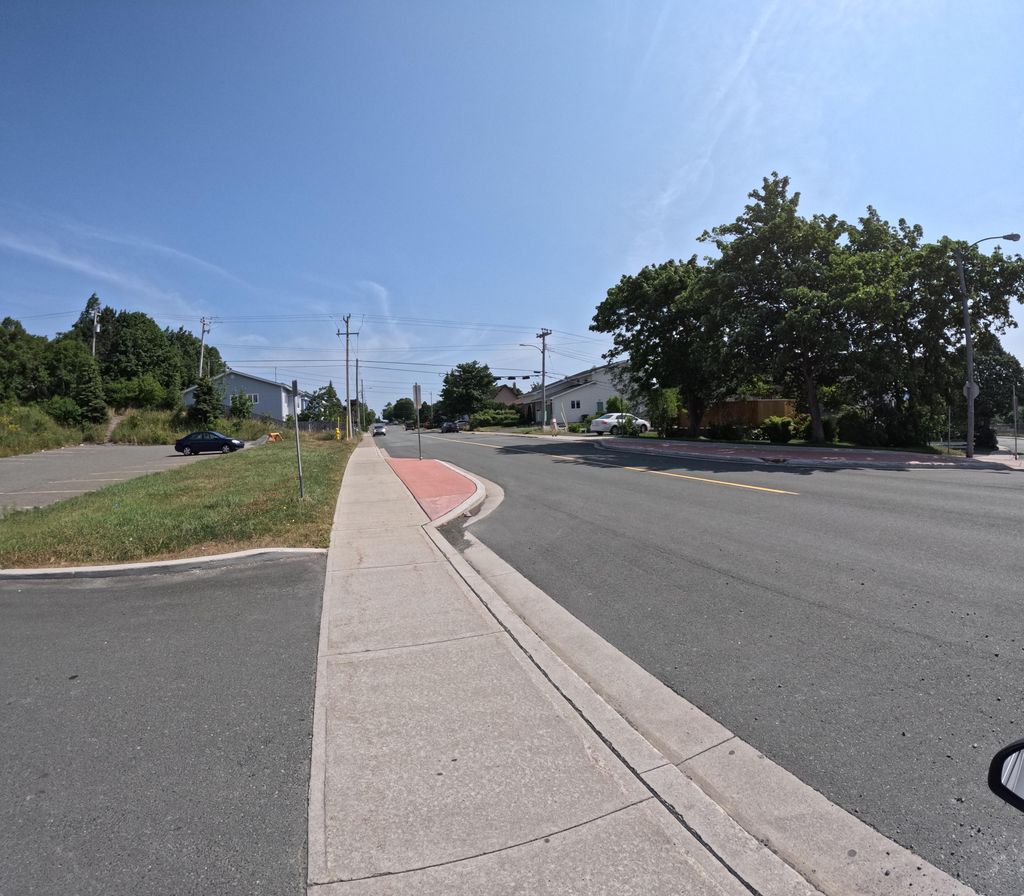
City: st_johns